【题型】选择题　【知识点】函数　【难度】easy
设函数 \(y = f(x)\) 在 \(\mathbb{R}\) 上处处存在导数，其导函数为 \(y = f'(x)\). 已知点 \(A(x_1,y_1)\)、\(B(x_2,y_2)\)、\(C(x_3,y_3)\) 在曲线 \(y = f(x)\) 上如图，则在下列选项中正确的是（\quad\quad）

A. \(f'(x_1) < f'(x_2) < f'(x_3)\)

B. 函数 \(y = f(x)\) 在 \(x = x_2\) 处附近的平均变化率均小于 \(f'(x_2)\)

C. 点 \(x = x_2\) 是函数 \(y = f(x)\) 的一个极值点

D. 函数 \(y = f(x)\) 在区间 \([x_1,x_3]\) 上不存在驻点
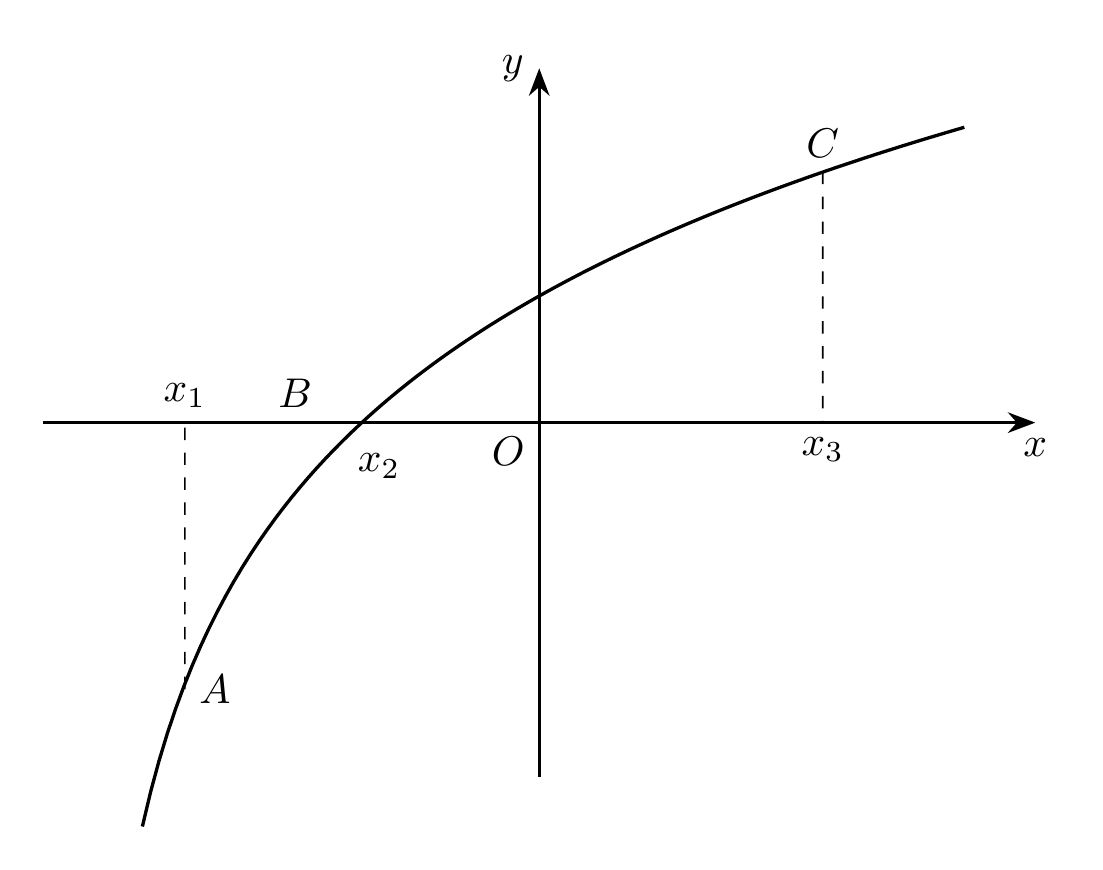
【解答】
【答案】\(D\)

\vspace{1em} % 逻辑块间空1行

【分析】根据导数的几何意义、极值点的定义、驻点的定义逐一判断即可.

\vspace{1em} % 逻辑块间空1行

【解答】解：对于选项A，根据导数几何意义可知：\(f'(x_1) > f'(x_2) > f'(x_3)\)，故选项A不正确；

对于选项B，由函数 \(y = f(x)\) 的图象可知：\(k_{AB} > f'(x_2)\)，故选项B不正确；

对于选项C，点 \((x_2,0)\) 左右两侧的单调性都是单调递增，所以点 \(x = x_2\) 不是函数 \(y = f(x)\) 的极值点，故选项C不正确；

对于选项D，由图象可知函数 \(y = f(x)\) 在区间 \([x_1,x_3]\) 上不存在导函数为零的点，所以不存在驻点，故选项D正确.

故选：\(D\).

\vspace{1em} % 逻辑块间空1行

【点评】本题考查了利用导数研究函数的单调性、极值，是中档题.
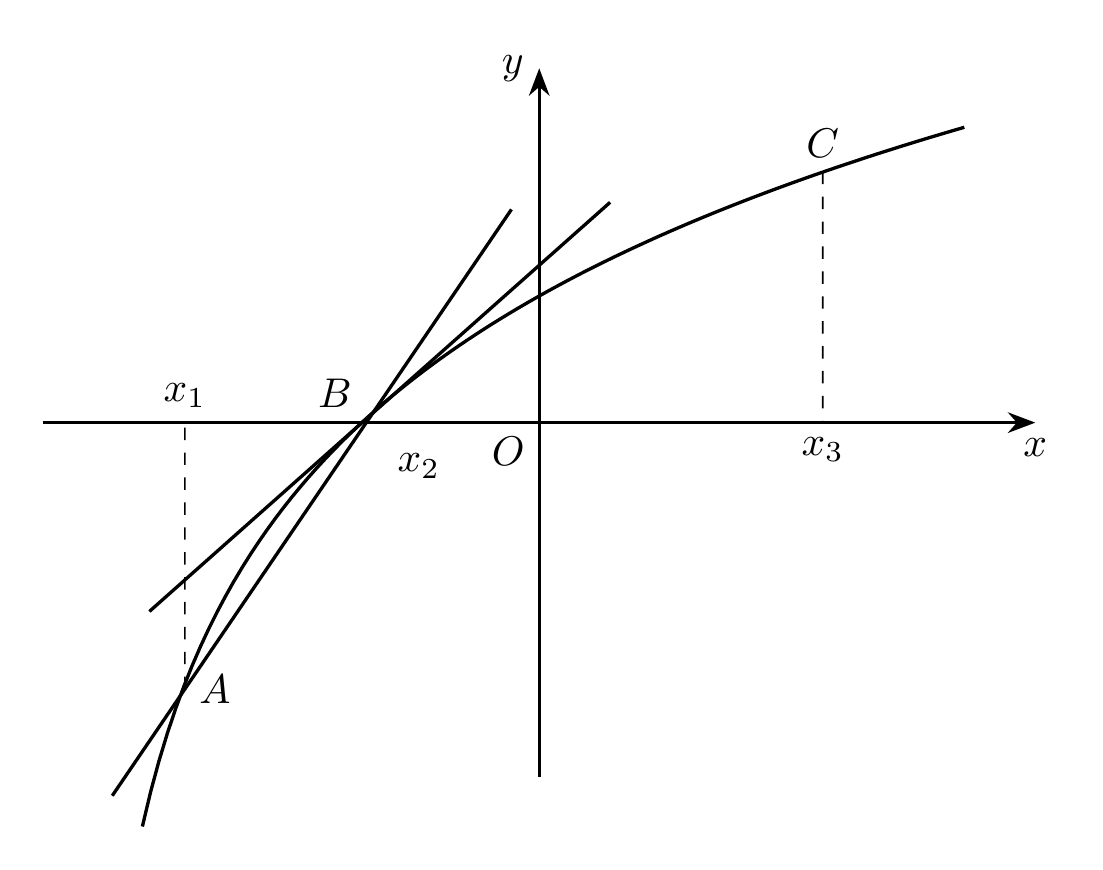